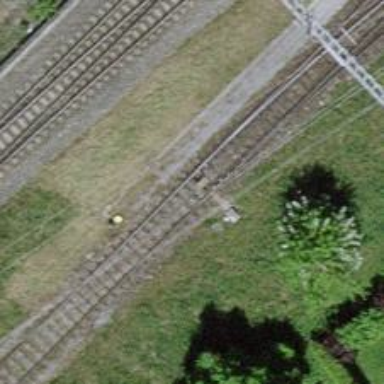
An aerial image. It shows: Railway switch.